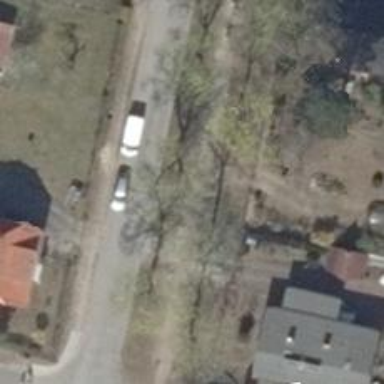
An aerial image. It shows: Driveway.